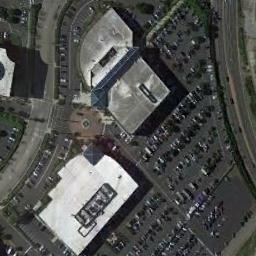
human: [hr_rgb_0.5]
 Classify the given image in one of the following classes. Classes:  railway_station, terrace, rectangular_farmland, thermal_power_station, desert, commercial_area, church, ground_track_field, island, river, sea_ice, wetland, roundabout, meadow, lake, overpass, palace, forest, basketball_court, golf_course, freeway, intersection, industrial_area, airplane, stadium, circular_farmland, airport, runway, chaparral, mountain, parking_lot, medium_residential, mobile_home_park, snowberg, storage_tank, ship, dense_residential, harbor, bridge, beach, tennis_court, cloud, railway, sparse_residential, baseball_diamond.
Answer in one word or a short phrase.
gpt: parking_lot